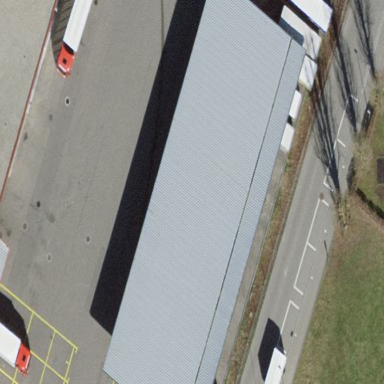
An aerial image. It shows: View of roof of building.